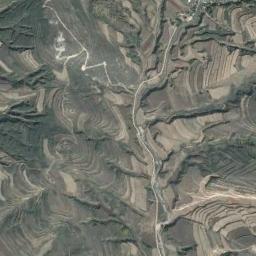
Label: mountain